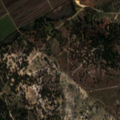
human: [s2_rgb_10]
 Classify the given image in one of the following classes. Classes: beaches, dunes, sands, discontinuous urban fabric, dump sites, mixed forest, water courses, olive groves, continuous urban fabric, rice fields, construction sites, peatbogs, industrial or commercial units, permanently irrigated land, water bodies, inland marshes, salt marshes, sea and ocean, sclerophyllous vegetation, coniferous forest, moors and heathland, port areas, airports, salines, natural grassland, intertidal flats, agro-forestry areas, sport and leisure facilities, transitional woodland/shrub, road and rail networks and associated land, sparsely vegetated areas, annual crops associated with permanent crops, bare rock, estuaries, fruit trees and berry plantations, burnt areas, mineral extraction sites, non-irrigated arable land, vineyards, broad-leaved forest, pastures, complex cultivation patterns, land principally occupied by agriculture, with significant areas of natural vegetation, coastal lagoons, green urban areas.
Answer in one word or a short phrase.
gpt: rice fields, agro-forestry areas, mixed forest